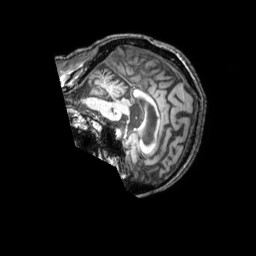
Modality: T1w
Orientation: sagittal
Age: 63
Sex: male
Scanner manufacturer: philips
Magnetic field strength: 3 T
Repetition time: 0.009882 s
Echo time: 0.004603 s